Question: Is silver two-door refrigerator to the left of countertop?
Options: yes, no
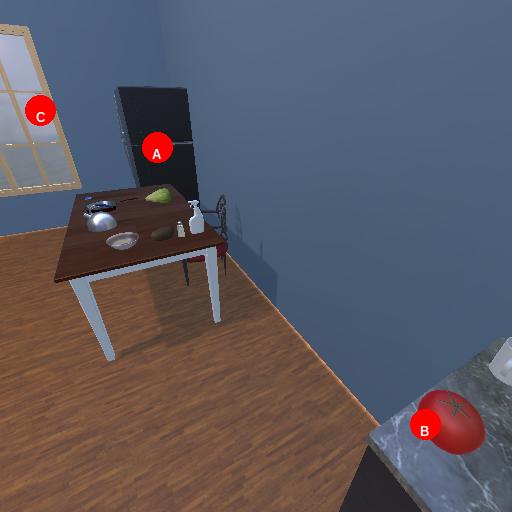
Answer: yes